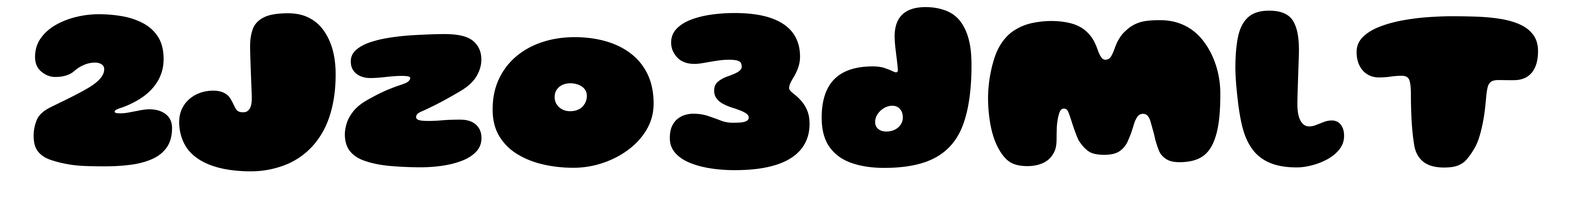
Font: Gluten_Black